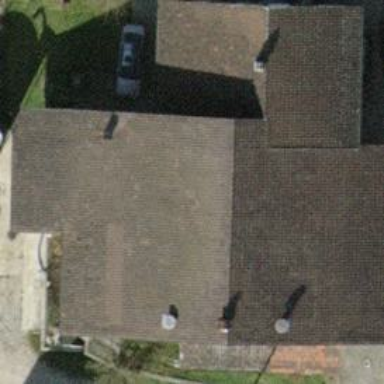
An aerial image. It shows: Farm building with gabled roof.